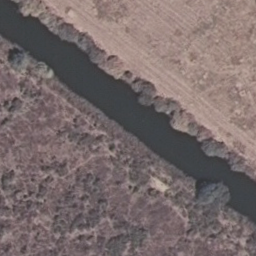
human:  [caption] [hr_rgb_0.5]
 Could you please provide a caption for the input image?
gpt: Green plants flourish only on the banks of the river .

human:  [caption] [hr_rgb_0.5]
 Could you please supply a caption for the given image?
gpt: It is a river with some plants on both banks of the river .

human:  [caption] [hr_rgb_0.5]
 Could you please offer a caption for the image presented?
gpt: A river go through a desolate land only with plants on the banks .

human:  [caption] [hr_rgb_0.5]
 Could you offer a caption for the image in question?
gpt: A river go through a desolate land only with plants on the banks of the river .

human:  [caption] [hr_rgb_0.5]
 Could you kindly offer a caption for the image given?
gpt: A river go through a desolate land .